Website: lowes
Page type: order-returns
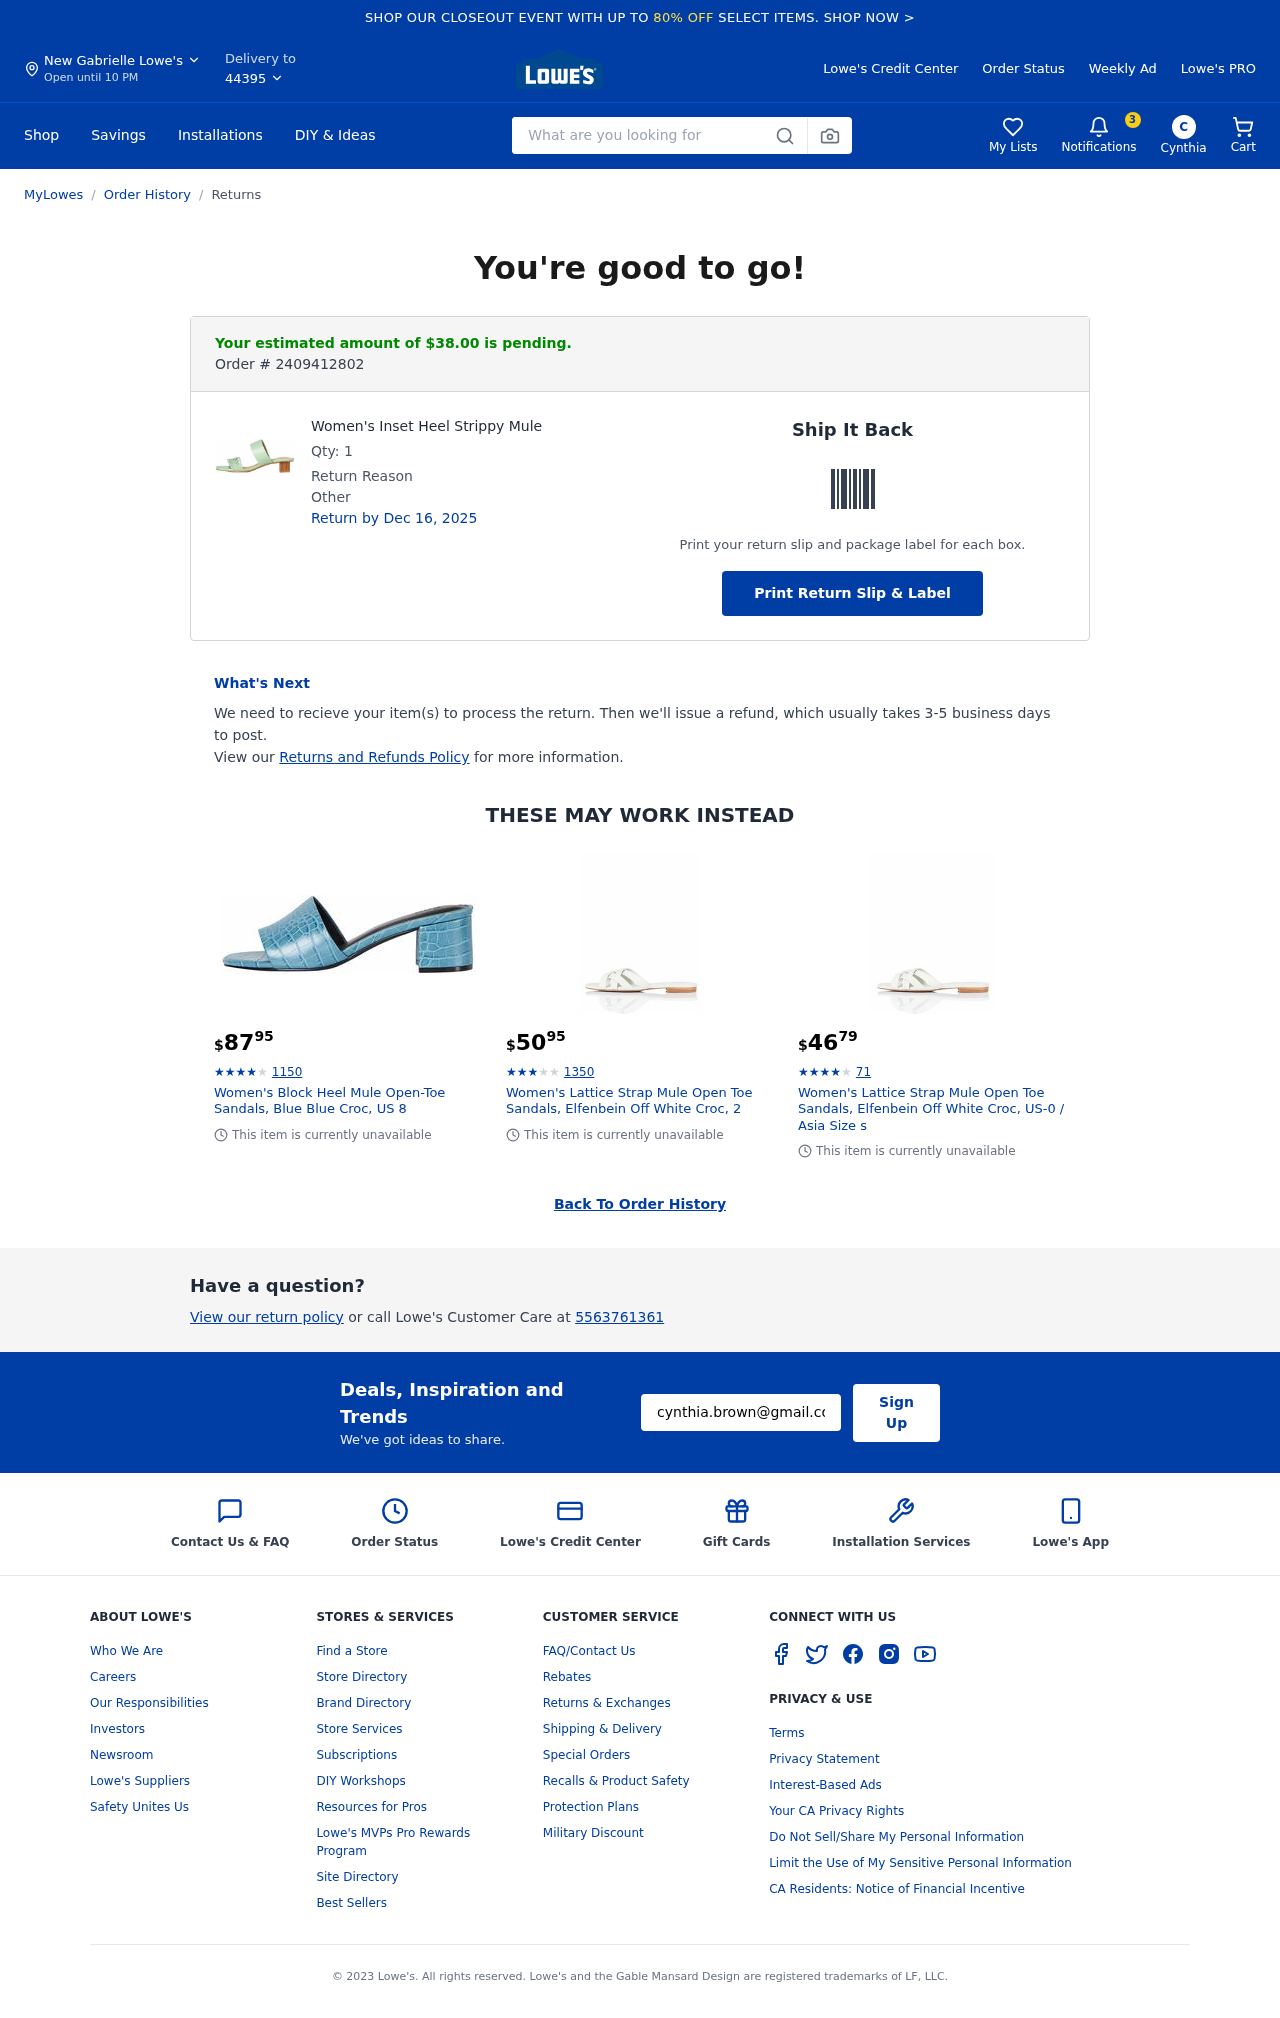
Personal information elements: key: PII_CITY
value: New Gabrielle
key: PII_EMAIL
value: cynthia.brown@gmail.com
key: PII_FIRSTNAME
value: Cynthia
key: PII_PHONE
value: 5563761361
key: PII_POSTCODE
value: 44395
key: PII_FIRSTNAME_INITIAL
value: C
Product elements: key: PRODUCT1_NAME
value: Women's Inset Heel Strippy Mule
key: PRODUCT1_QUANTITY
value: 1
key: PRODUCT2_NAME
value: Women's Block Heel Mule Open-Toe Sandals, Blue Blue Croc, US 8
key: PRODUCT2_NUM_RATINGS
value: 1150
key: PRODUCT2_PRICE
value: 87.95
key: PRODUCT2_RATING
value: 4.3
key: PRODUCT3_NAME
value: Women's Lattice Strap Mule Open Toe Sandals, Elfenbein Off White Croc, 2
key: PRODUCT3_NUM_RATINGS
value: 1350
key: PRODUCT3_PRICE
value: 50.95
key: PRODUCT3_RATING
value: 3.3
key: PRODUCT4_NAME
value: Women's Lattice Strap Mule Open Toe Sandals, Elfenbein Off White Croc, US-0 / Asia Size s
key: PRODUCT4_NUM_RATINGS
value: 71
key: PRODUCT4_PRICE
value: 46.79
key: PRODUCT4_RATING
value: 4.5
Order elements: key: ORDER_NUM_ITEMS
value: Cart
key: ORDER_TOTAL
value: Your estimated amount of $38.00 is pending.
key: ORDER_ID
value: Order # 2409412802
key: ORDER_RETURN_BY_DATE
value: Return by Dec 16, 2025
Search elements: key: HEADER_SEARCH
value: What are you looking for
Other elements: key: NOTIFICATION_COUNT
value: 3